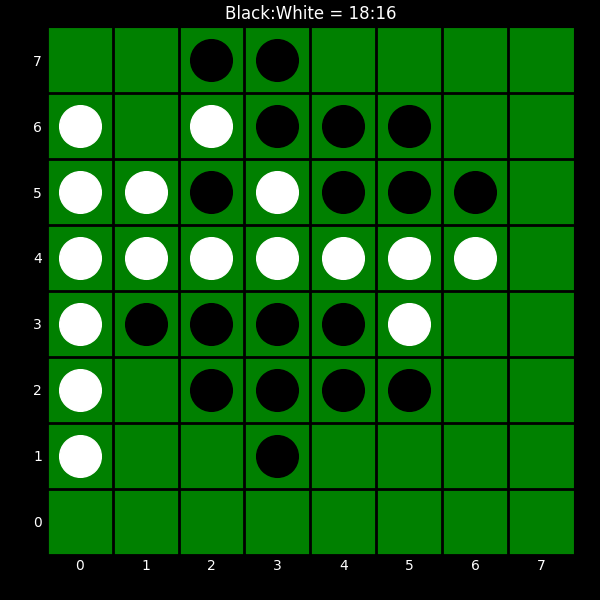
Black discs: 18
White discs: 16